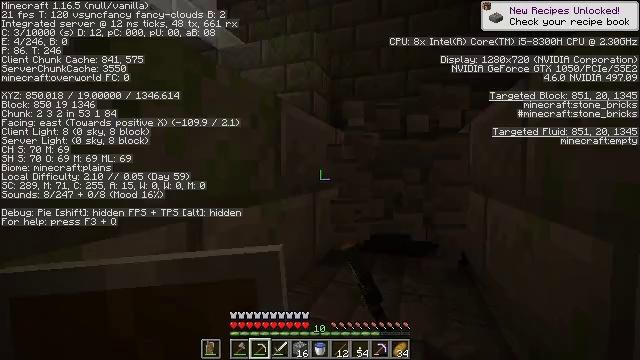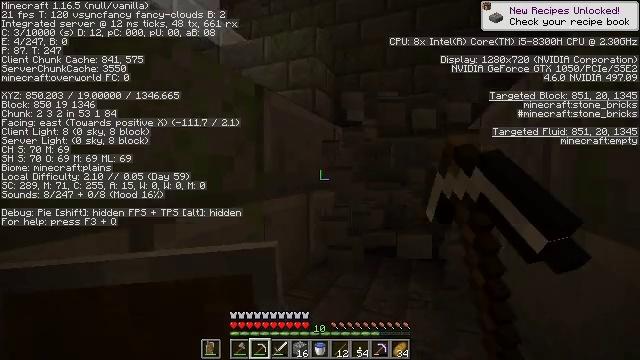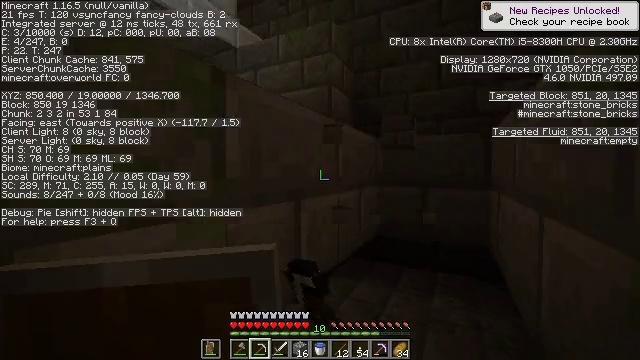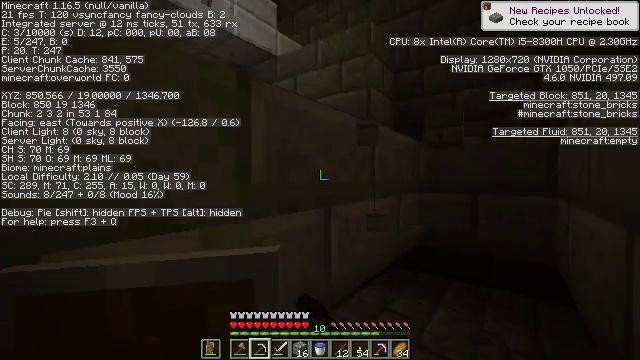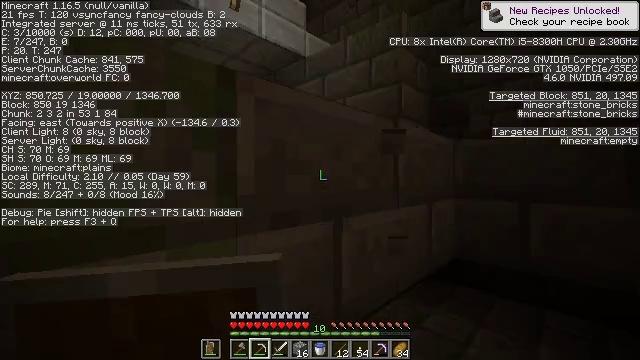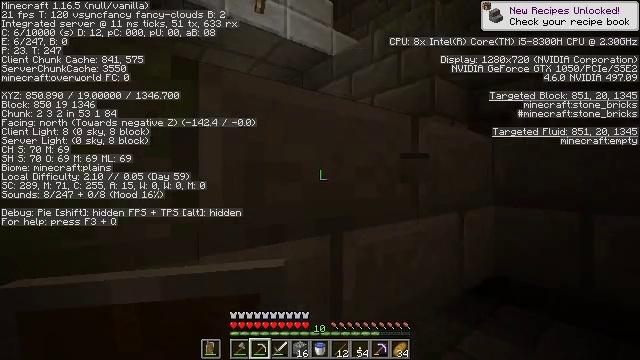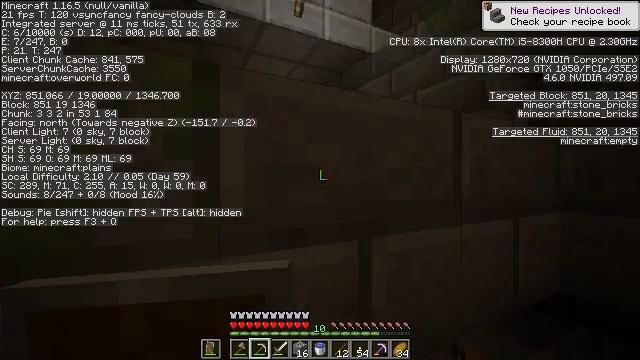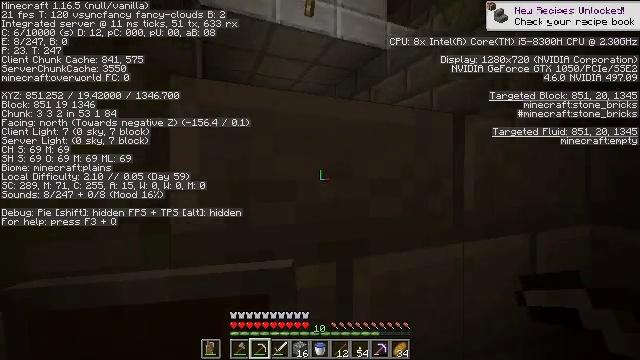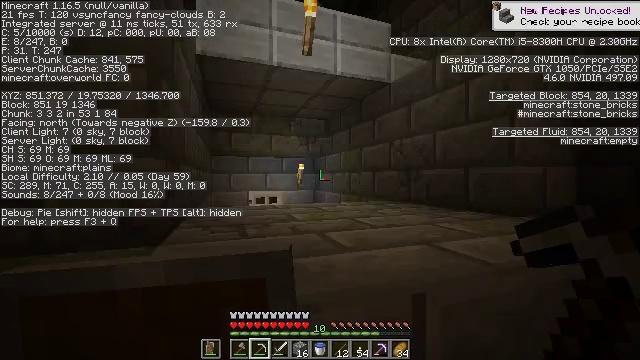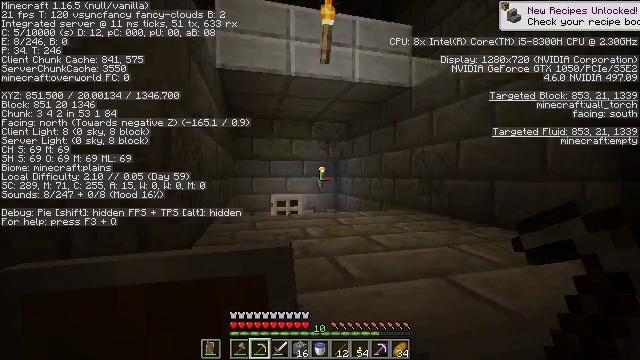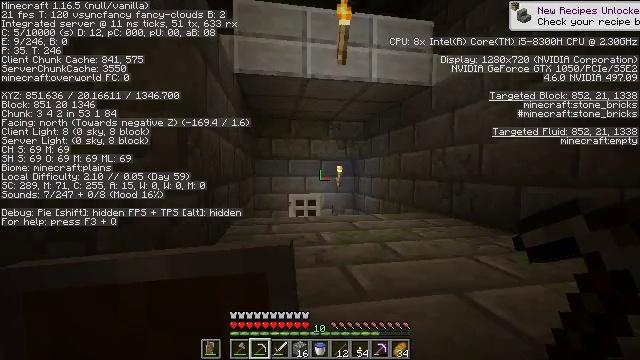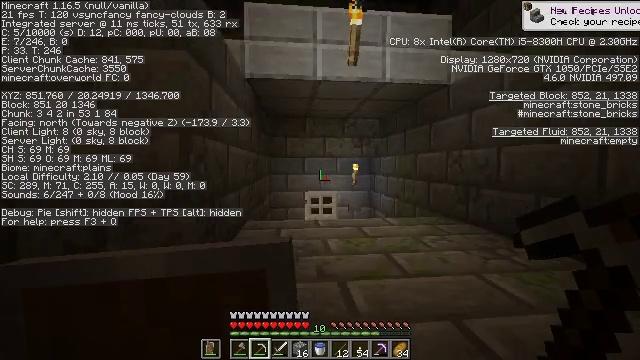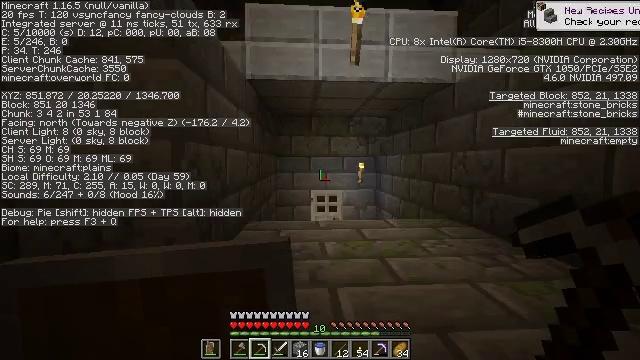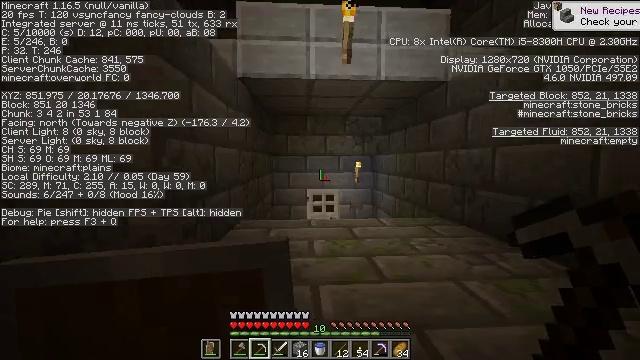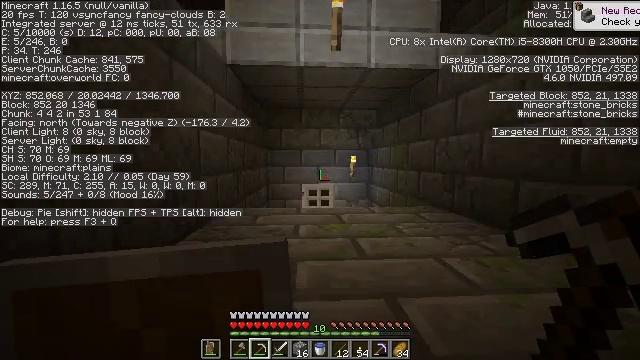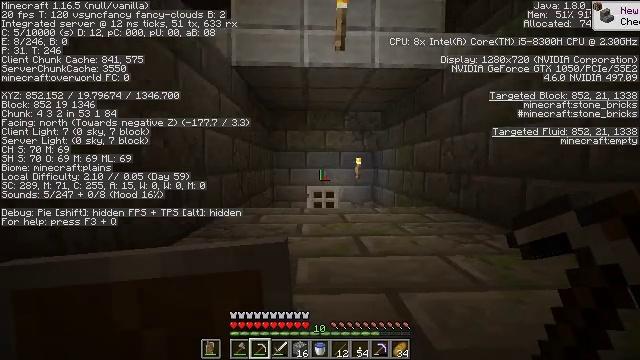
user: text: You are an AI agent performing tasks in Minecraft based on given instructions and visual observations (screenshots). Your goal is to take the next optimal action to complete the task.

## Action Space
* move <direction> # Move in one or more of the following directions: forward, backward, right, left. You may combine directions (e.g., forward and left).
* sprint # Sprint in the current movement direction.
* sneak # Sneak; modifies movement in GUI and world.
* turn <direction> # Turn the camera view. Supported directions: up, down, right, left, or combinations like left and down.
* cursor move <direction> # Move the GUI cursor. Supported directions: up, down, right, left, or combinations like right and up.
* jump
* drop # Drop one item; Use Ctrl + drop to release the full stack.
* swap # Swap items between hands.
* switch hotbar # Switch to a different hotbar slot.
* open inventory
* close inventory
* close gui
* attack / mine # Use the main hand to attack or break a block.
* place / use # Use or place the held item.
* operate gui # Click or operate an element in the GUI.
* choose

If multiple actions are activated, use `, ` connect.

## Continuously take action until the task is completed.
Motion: motion action
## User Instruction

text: Mine the iron door to remove it.
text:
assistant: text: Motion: move forward and move right, turn left
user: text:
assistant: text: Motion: move forward and move right, turn left
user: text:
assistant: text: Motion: move right, turn left
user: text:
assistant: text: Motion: move right, turn left
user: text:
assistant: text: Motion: move right, turn left
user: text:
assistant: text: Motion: move right, turn left
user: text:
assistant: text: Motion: move right, turn left, jump
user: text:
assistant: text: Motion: move right, turn left, jump
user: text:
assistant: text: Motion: move right, turn left, jump
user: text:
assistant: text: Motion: move right, turn left, jump
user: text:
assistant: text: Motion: turn left and down, jump
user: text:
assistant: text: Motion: turn left
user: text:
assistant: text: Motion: no_op
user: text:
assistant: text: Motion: no_op
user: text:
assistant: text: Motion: turn left
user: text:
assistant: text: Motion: no_op
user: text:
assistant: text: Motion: turn left and up
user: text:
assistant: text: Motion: turn left and up
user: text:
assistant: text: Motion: no_op
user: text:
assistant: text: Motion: no_op
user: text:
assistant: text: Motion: turn up
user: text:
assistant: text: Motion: turn up
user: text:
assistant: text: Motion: turn up, jump
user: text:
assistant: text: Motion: jump
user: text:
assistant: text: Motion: jump
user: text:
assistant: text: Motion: jump
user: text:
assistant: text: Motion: jump
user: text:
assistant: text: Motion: no_op
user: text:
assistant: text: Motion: move left, turn down
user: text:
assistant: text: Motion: move left, turn down